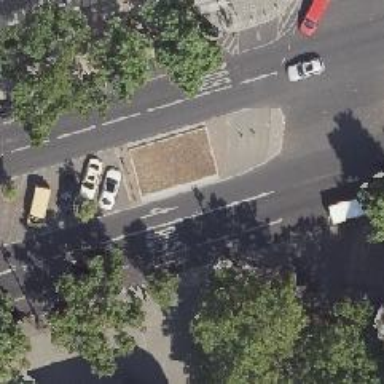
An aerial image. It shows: Unmarked crossing on the road.